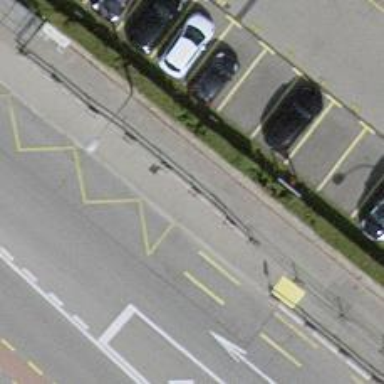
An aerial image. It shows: Sidewalk with asphalt surface leading to public transport platform. The platform has shelter.